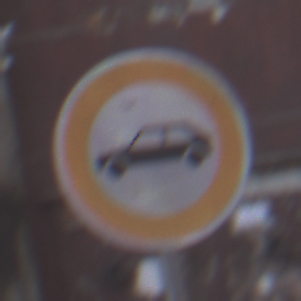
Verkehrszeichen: VerbotPersonenkraftwagen
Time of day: MorningAfternoon
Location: Outdoor (Urban)
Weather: PartlyCloudy
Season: NotSpecified
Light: Natural